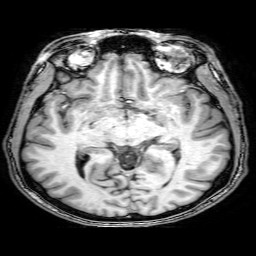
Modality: T1w
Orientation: coronal
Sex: male
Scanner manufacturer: philips
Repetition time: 0.008271 s
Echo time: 0.00379 s